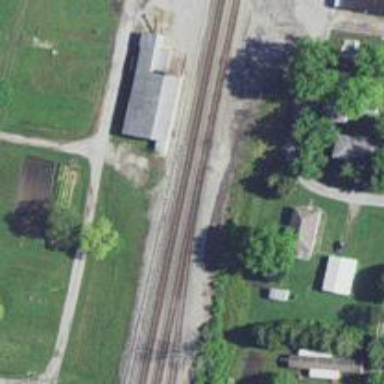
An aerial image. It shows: Railway service station.